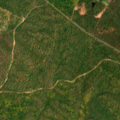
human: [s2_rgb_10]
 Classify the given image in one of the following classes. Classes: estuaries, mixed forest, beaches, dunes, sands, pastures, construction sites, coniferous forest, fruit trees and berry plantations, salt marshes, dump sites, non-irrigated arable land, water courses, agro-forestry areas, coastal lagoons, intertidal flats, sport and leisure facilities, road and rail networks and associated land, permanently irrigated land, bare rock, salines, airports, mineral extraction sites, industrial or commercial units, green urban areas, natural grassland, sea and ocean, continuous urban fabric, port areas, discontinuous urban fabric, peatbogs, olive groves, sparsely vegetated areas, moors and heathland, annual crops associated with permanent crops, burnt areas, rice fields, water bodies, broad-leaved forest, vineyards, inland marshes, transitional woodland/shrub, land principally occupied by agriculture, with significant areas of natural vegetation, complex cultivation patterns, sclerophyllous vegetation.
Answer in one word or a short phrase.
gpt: continuous urban fabric